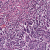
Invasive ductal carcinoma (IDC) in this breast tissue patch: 1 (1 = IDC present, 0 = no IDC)